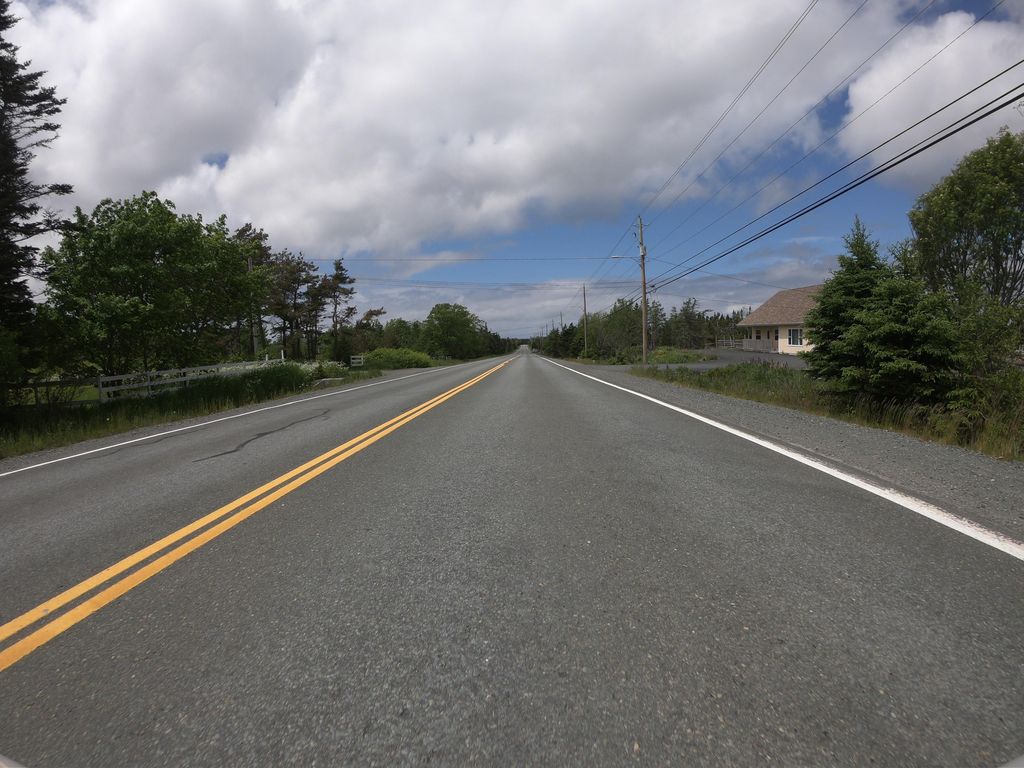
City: st_johns